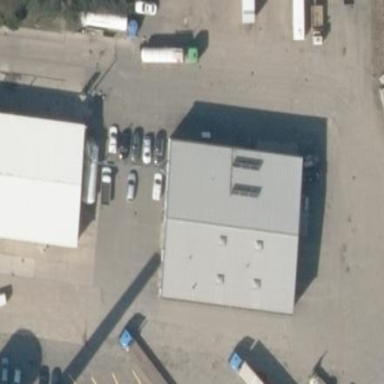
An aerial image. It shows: Alley classified as service road.